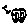
Label: car